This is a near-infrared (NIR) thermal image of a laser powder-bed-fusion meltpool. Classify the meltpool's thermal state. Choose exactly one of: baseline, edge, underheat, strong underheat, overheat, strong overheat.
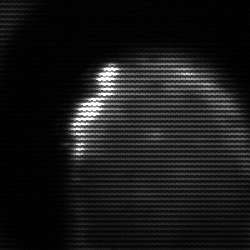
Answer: edge